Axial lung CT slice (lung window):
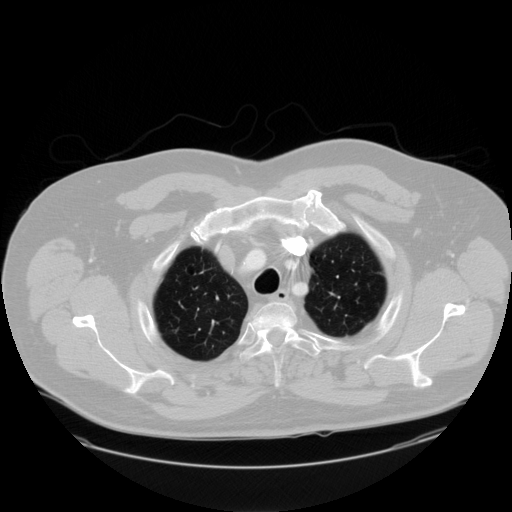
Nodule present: no